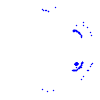
Particle: proton